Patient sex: M
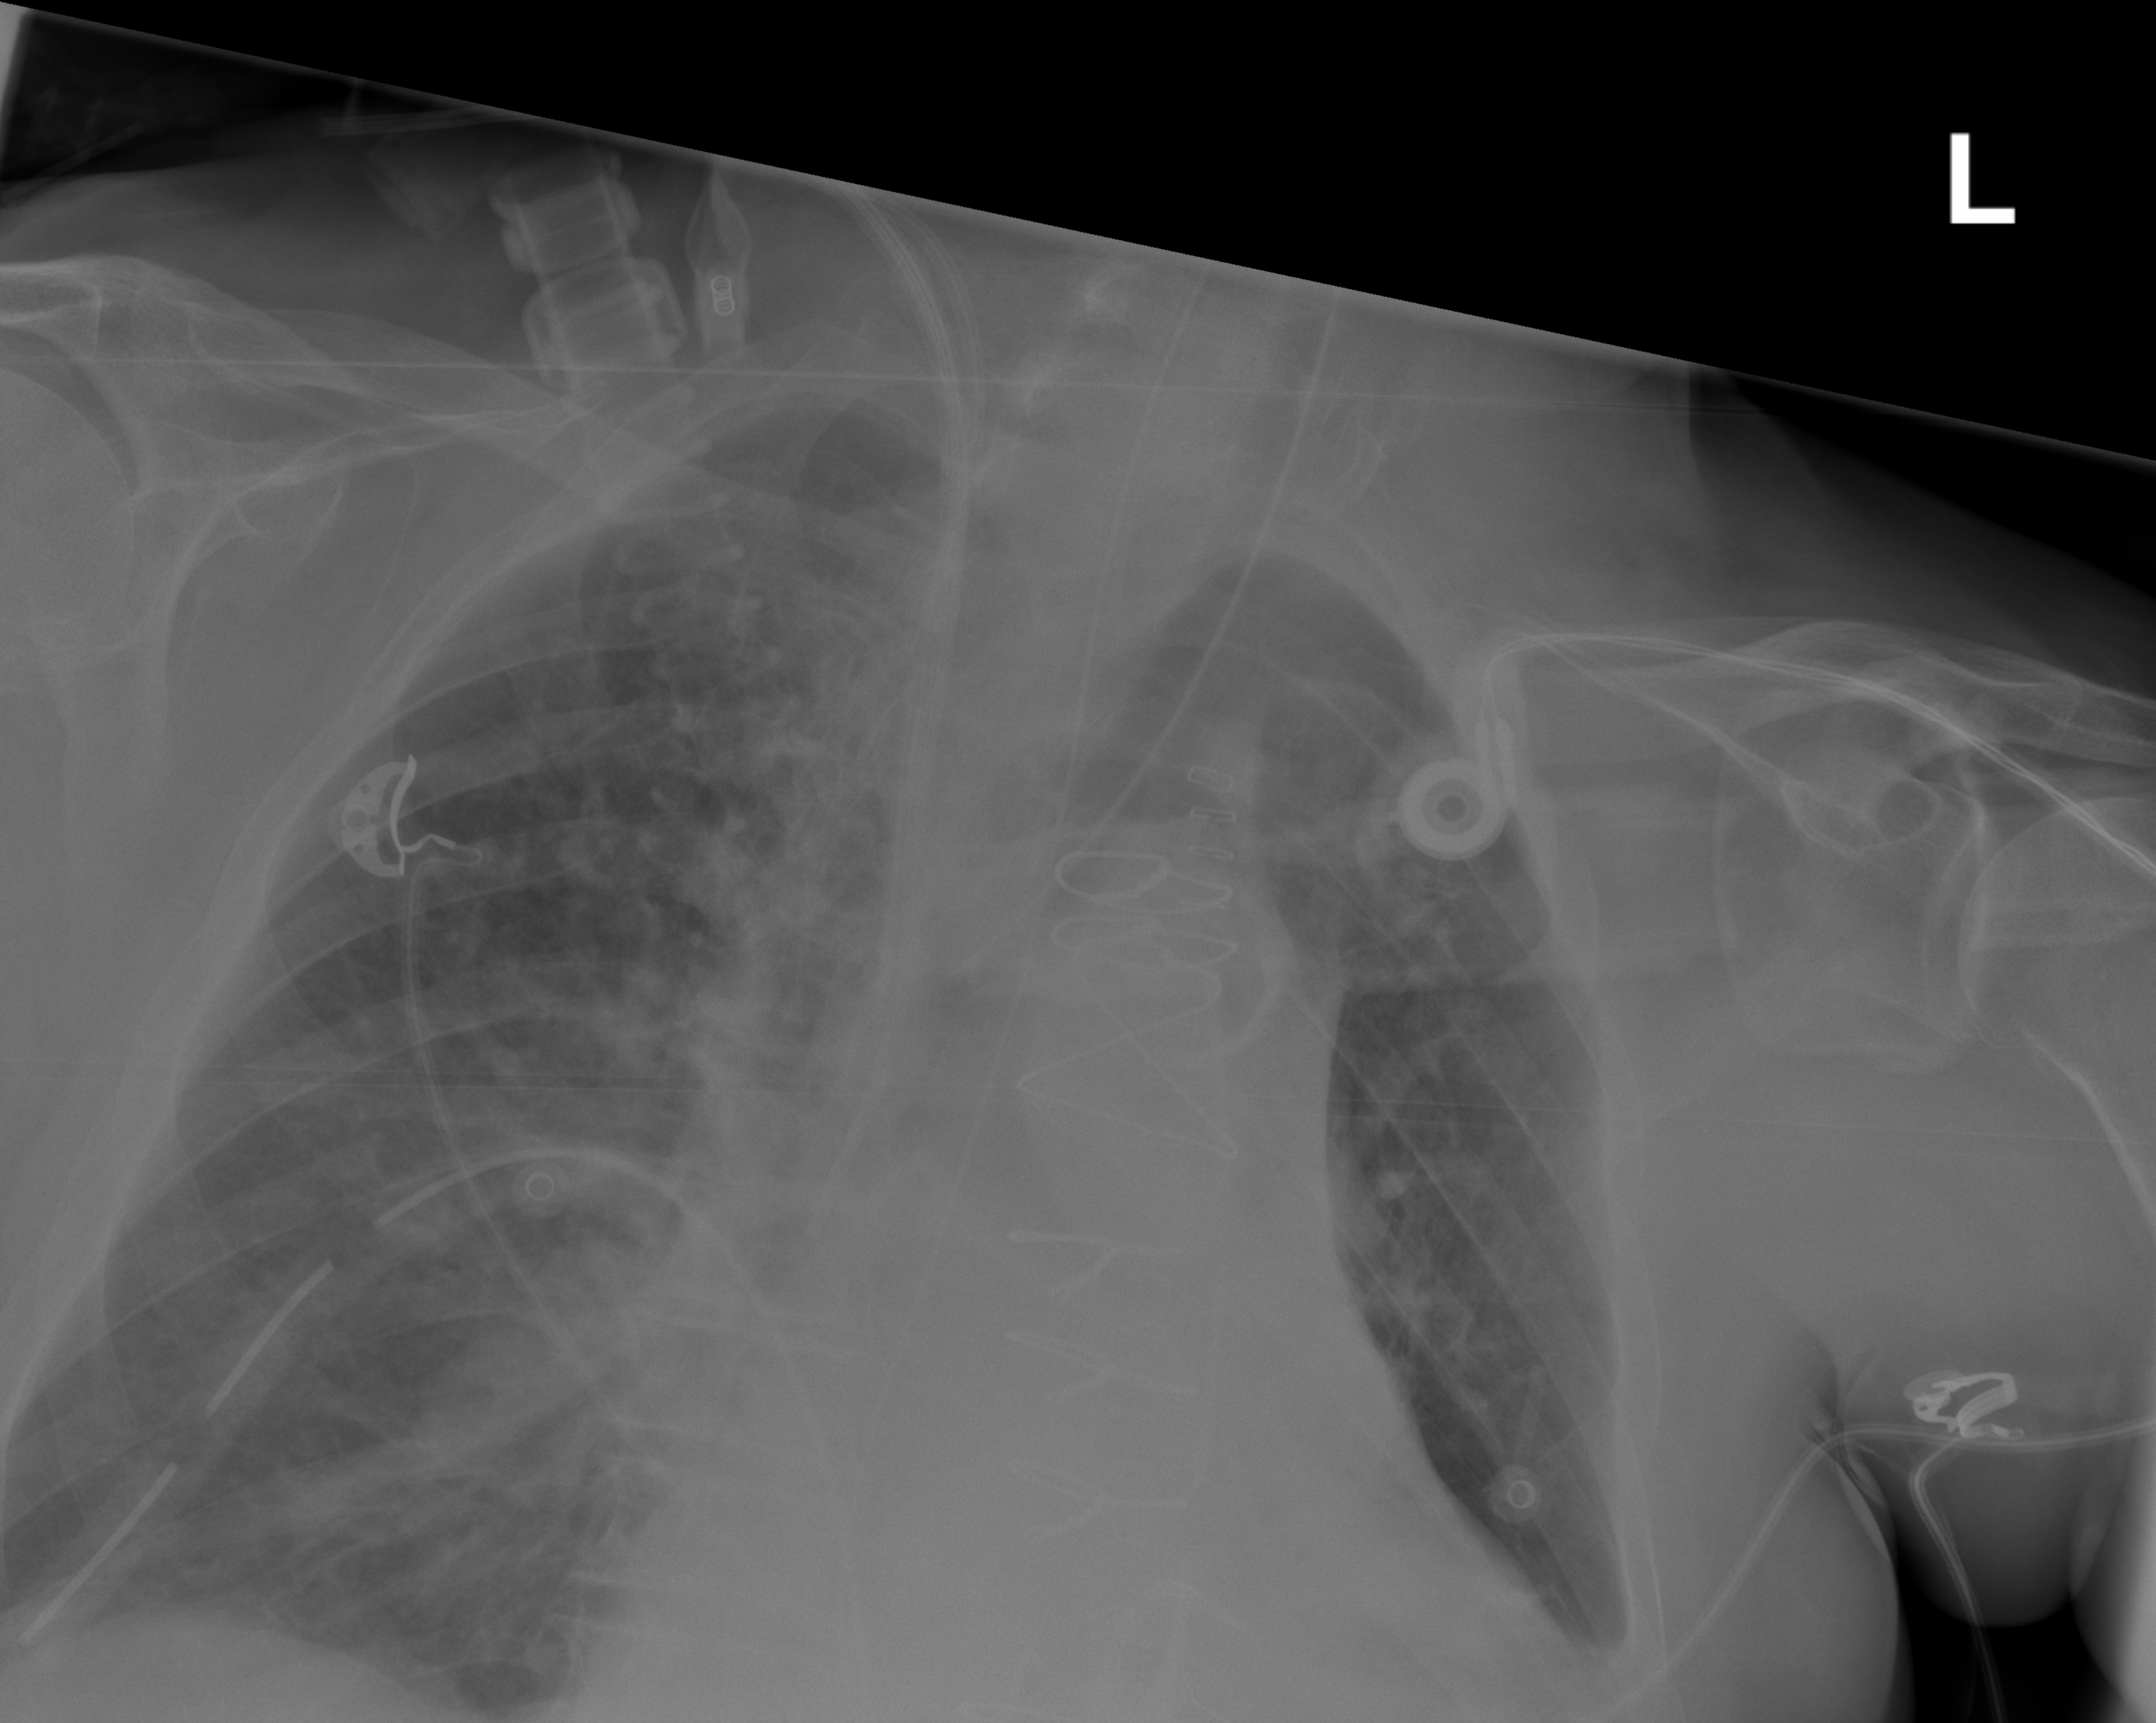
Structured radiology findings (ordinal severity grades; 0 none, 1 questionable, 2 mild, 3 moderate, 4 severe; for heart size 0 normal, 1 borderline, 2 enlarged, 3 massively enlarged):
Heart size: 1
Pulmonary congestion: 0
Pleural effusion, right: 0
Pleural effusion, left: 0
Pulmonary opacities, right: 0
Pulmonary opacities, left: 0
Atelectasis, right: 2
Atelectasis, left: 0